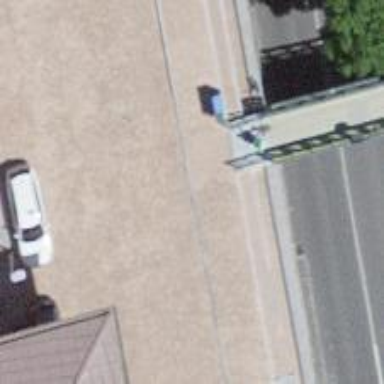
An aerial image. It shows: Footway on bridge with paving stones surface.